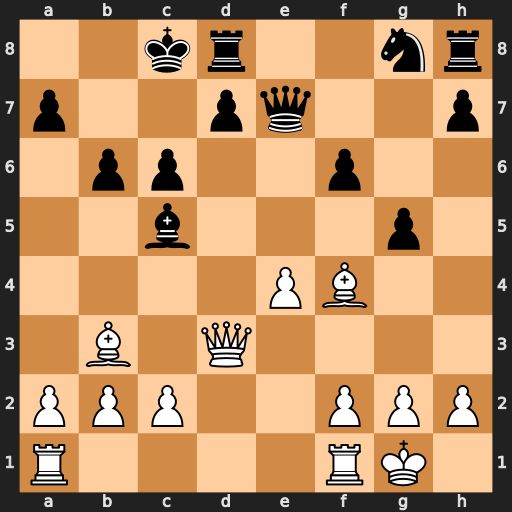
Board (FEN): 2kr2nr/p2pq2p/1pp2p2/2b3p1/4PB2/1B1Q4/PPP2PPP/R4RK1
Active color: w
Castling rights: -
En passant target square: -
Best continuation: Qa6#